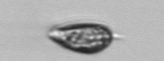
Label: Prorocentrum_triestinum